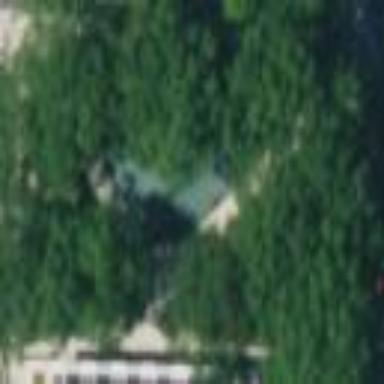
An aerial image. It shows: Lovely park for leisure and relaxation.